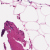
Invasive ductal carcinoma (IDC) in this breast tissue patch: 0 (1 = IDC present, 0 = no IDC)